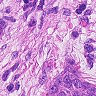
Metastatic tissue present: yes